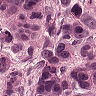
Metastatic tissue present: yes